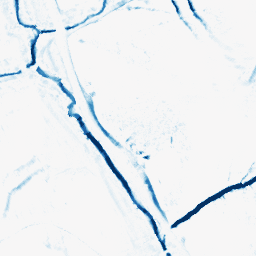
Category: morphological
Decomposition family: morphological_diamond
Decomposition parameters: operation: closing
radius: 5
Upsampling method: regularized
Upsampling parameters: scale: 4
lambda_reg: 0.001
Upsampling scale: 4